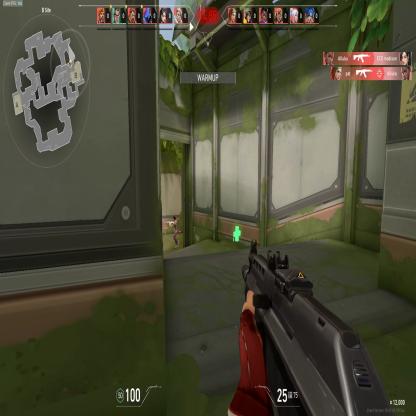
Label: enemy